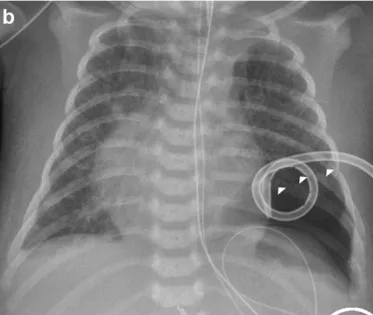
Postoperative x-rays. Of the index patient. Arrowheads mark the pneumothorax in (b).
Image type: radiology (x_ray)